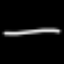
Label: line